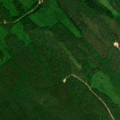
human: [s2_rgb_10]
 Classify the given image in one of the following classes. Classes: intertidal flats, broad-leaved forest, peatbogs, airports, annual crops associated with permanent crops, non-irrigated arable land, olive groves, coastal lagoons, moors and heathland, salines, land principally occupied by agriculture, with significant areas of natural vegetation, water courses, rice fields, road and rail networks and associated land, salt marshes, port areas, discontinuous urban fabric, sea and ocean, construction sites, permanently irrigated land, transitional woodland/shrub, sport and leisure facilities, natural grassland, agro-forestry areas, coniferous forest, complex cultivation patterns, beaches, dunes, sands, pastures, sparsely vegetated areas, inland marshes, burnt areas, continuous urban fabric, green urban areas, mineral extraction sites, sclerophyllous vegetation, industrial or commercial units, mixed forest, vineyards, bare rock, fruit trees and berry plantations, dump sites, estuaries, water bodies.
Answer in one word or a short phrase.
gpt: coniferous forest, mixed forest